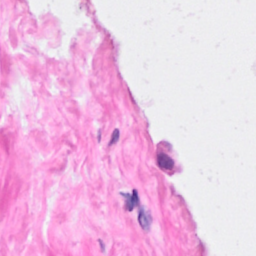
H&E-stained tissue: Breast